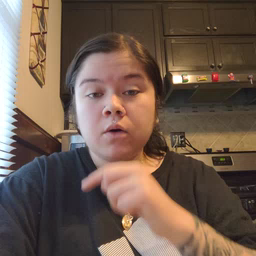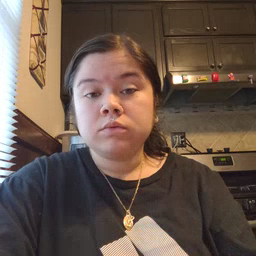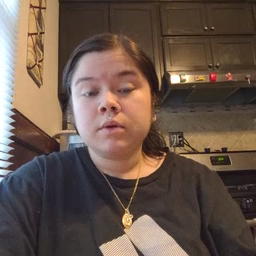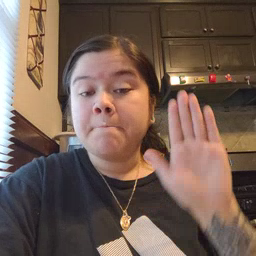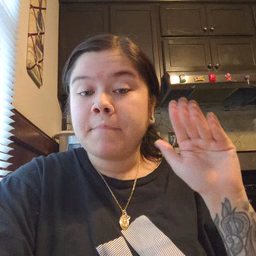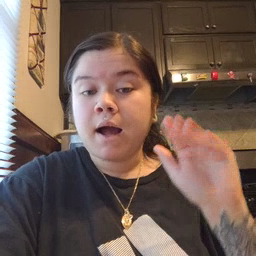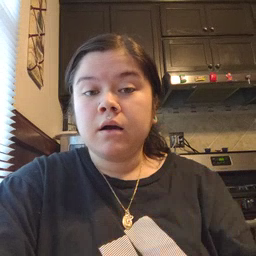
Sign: bye